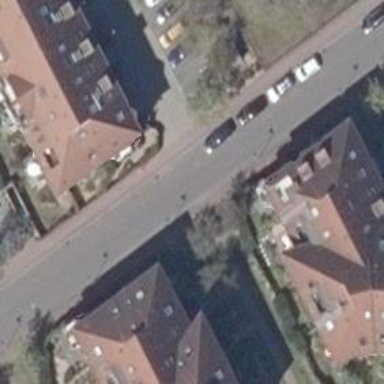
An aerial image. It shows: Residential road with asphalt surface. There are sidewalks on both sides of the road.